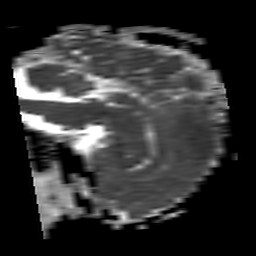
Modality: ADC
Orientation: sagittal
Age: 67
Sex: male
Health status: ill
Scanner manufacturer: philips
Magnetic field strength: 3 T
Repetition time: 3.8 s
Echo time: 0.09 s